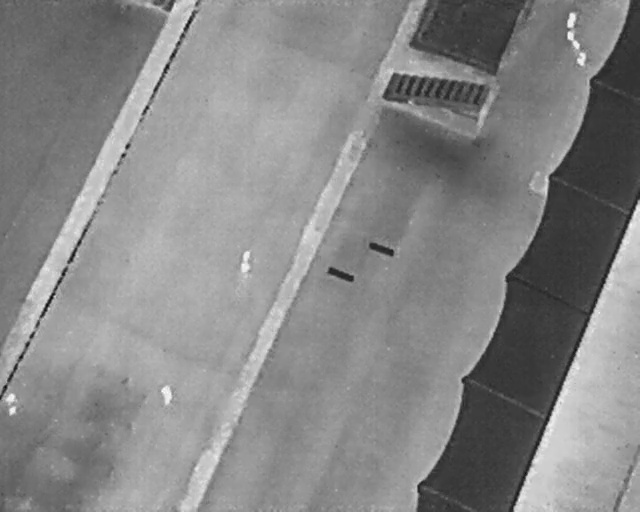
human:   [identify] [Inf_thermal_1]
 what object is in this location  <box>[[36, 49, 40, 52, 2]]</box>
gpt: <ref>1 medium person at the center</ref>